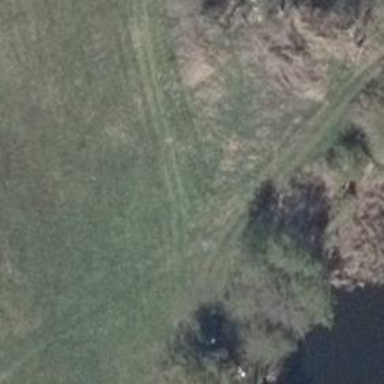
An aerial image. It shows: Grass path.